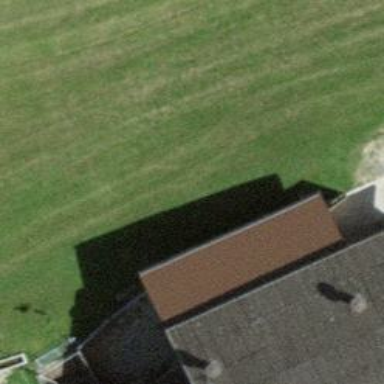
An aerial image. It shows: View of roof of building.